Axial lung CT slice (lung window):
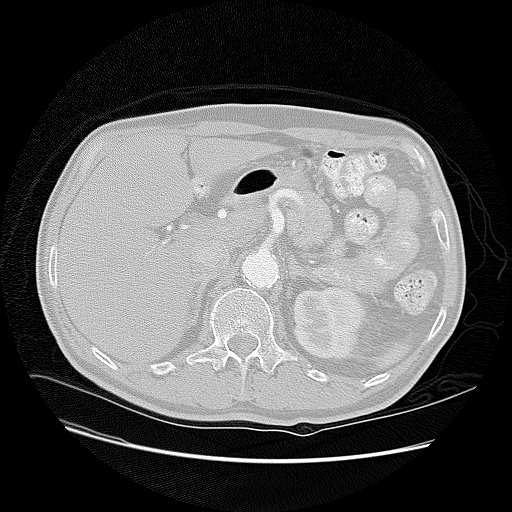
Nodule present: no